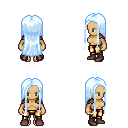
a pixel art fantasy rpg character, female body template, human, tanned skin, leather shoulder armor, gold greaves, white cyan extra-long hairstyle, maroon shoes, four views (front, back, left, right), 2x2 character sprite sheet, small pixel art, hard edges, no anti-aliasing